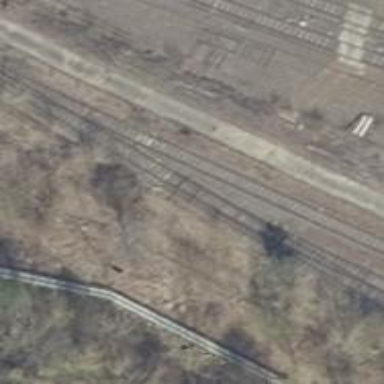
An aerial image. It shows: Railway switch.